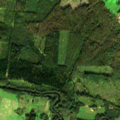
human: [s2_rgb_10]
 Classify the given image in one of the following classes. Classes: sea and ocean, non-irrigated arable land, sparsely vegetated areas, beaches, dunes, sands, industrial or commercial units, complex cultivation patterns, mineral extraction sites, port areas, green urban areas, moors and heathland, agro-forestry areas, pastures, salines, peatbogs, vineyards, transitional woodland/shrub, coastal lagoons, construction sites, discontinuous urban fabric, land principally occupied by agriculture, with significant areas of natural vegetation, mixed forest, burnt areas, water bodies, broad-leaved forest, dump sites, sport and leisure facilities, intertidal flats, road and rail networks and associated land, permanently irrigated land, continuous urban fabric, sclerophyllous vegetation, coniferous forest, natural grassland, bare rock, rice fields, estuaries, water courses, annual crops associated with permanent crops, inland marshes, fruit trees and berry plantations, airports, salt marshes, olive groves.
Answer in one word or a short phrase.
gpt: non-irrigated arable land, land principally occupied by agriculture, with significant areas of natural vegetation, broad-leaved forest, mixed forest